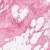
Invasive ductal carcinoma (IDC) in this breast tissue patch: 0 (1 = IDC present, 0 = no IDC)